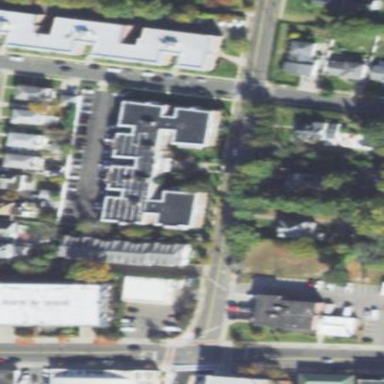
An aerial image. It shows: Image showing building with apartments.